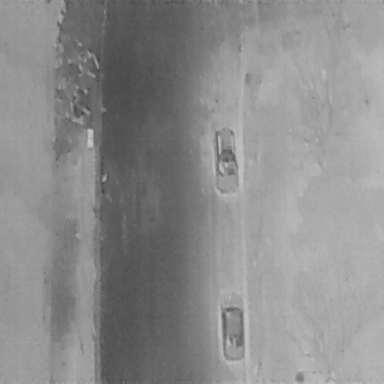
There are two Cars in the infrared image.